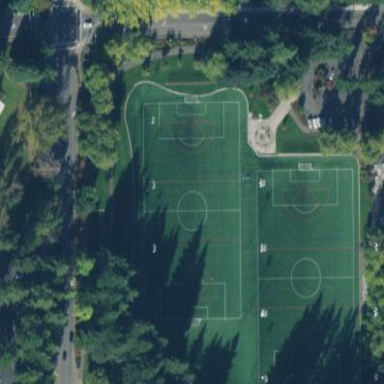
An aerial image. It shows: Artificial turf soccer pitch for leisure sport activities.